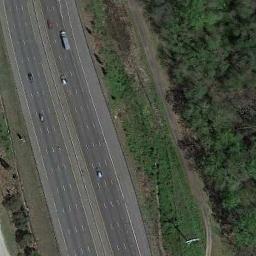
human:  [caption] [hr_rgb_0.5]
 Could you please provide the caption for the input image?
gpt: The two highways have different Numbers of cars .

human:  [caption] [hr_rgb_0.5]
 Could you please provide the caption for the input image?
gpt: A straight freeway goes through the forest with many dark green trees and green belts are on both sides of the freeway .

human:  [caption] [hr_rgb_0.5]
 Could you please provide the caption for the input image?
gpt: The freeway is next to some trees with some cars .

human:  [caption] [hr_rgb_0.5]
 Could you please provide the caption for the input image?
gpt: There are large green forests around the freeway and there are several cars on the freeway .

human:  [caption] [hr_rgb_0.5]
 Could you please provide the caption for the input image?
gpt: There are green lawns and some trees beside the freeway .